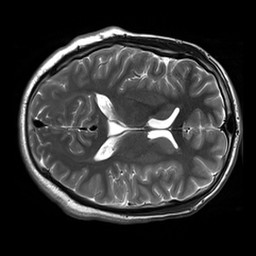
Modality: T2w
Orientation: axial
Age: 25
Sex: male
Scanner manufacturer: siemens
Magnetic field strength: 3 T
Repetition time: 8.53 s
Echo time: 0.091 s